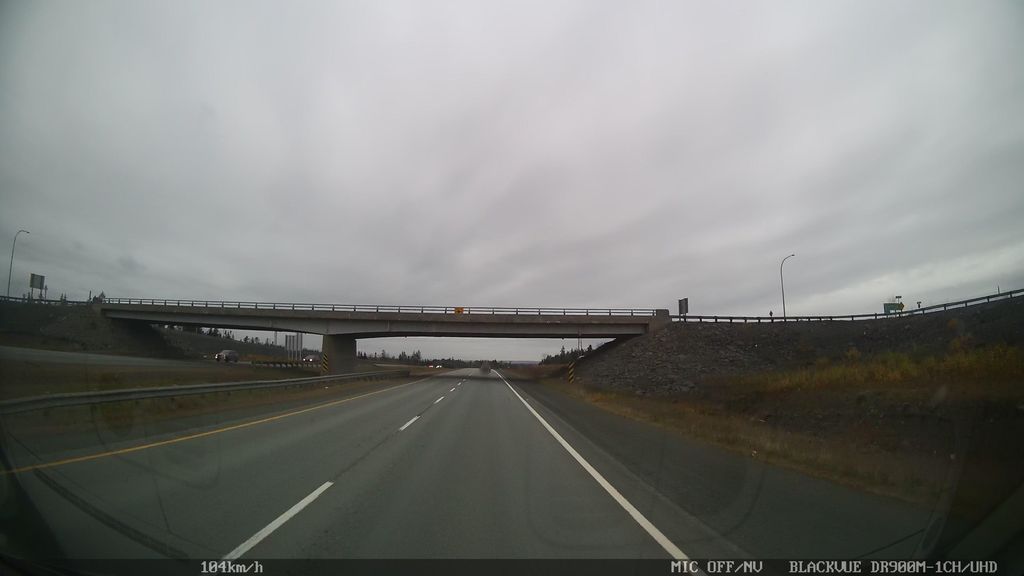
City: halifax